Field crop: maize
Growth stage: 2
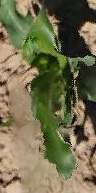
Species: maize